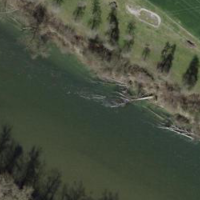
EUNIS habitat code: 15
Species observed at this site:
Chorthippus biguttulus